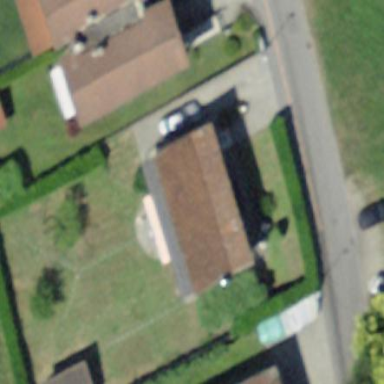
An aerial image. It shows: Simple and straightforward house.